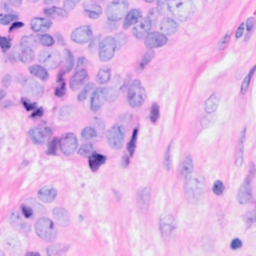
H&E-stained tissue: Breast